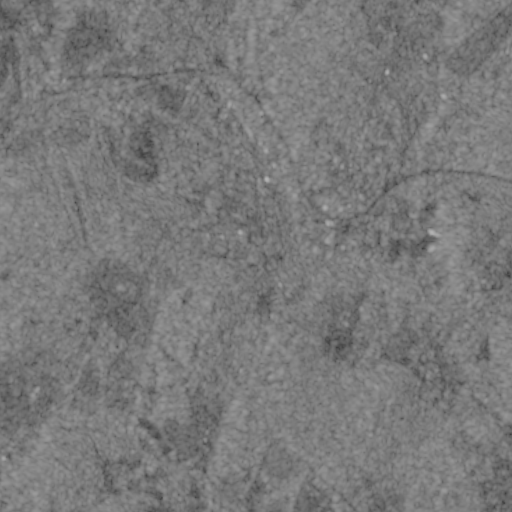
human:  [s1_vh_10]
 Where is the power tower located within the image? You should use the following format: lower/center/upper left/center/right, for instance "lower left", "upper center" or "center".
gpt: The power tower is located in the upper right of the image.
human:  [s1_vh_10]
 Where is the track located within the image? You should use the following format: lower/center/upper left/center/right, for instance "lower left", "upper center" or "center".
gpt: The track is located in the center right of the image.
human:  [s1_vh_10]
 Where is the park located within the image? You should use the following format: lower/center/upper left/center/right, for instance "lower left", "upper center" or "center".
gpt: There is no park in the image.

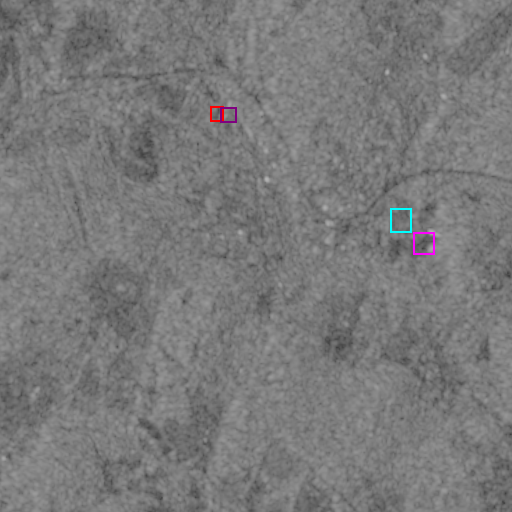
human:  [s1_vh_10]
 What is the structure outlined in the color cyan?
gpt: The structure outlined in cyan is a park.
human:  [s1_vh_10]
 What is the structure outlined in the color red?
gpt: The structure outlined in red is a parking lot.
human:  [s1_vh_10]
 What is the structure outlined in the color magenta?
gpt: The structure outlined in magenta is a track.
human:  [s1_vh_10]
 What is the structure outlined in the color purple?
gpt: The structure outlined in purple is a building.
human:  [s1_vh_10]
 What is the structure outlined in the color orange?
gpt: There is no orange outline.